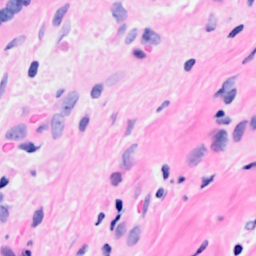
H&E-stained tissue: Breast